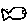
Label: fish